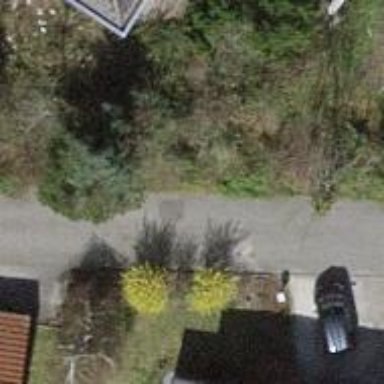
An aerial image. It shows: Garden with deciduous broadleaved trees.